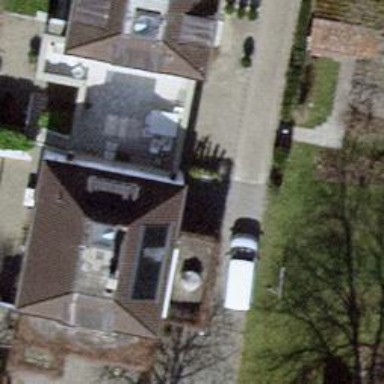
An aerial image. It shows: Unique house with quadruple saltbox roof shape.